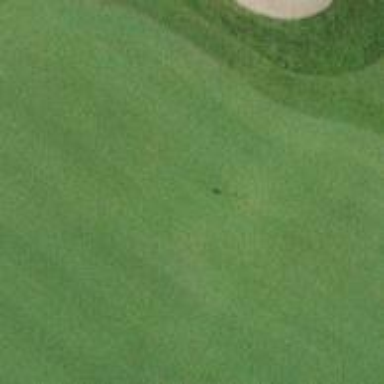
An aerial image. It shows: View of golf hole.